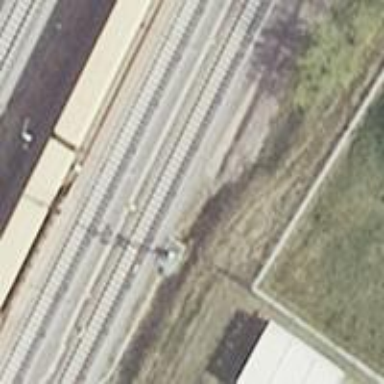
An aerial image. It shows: Railway switch with the turnout pointing to the right.